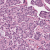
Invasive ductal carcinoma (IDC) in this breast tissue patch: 1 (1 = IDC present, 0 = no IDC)